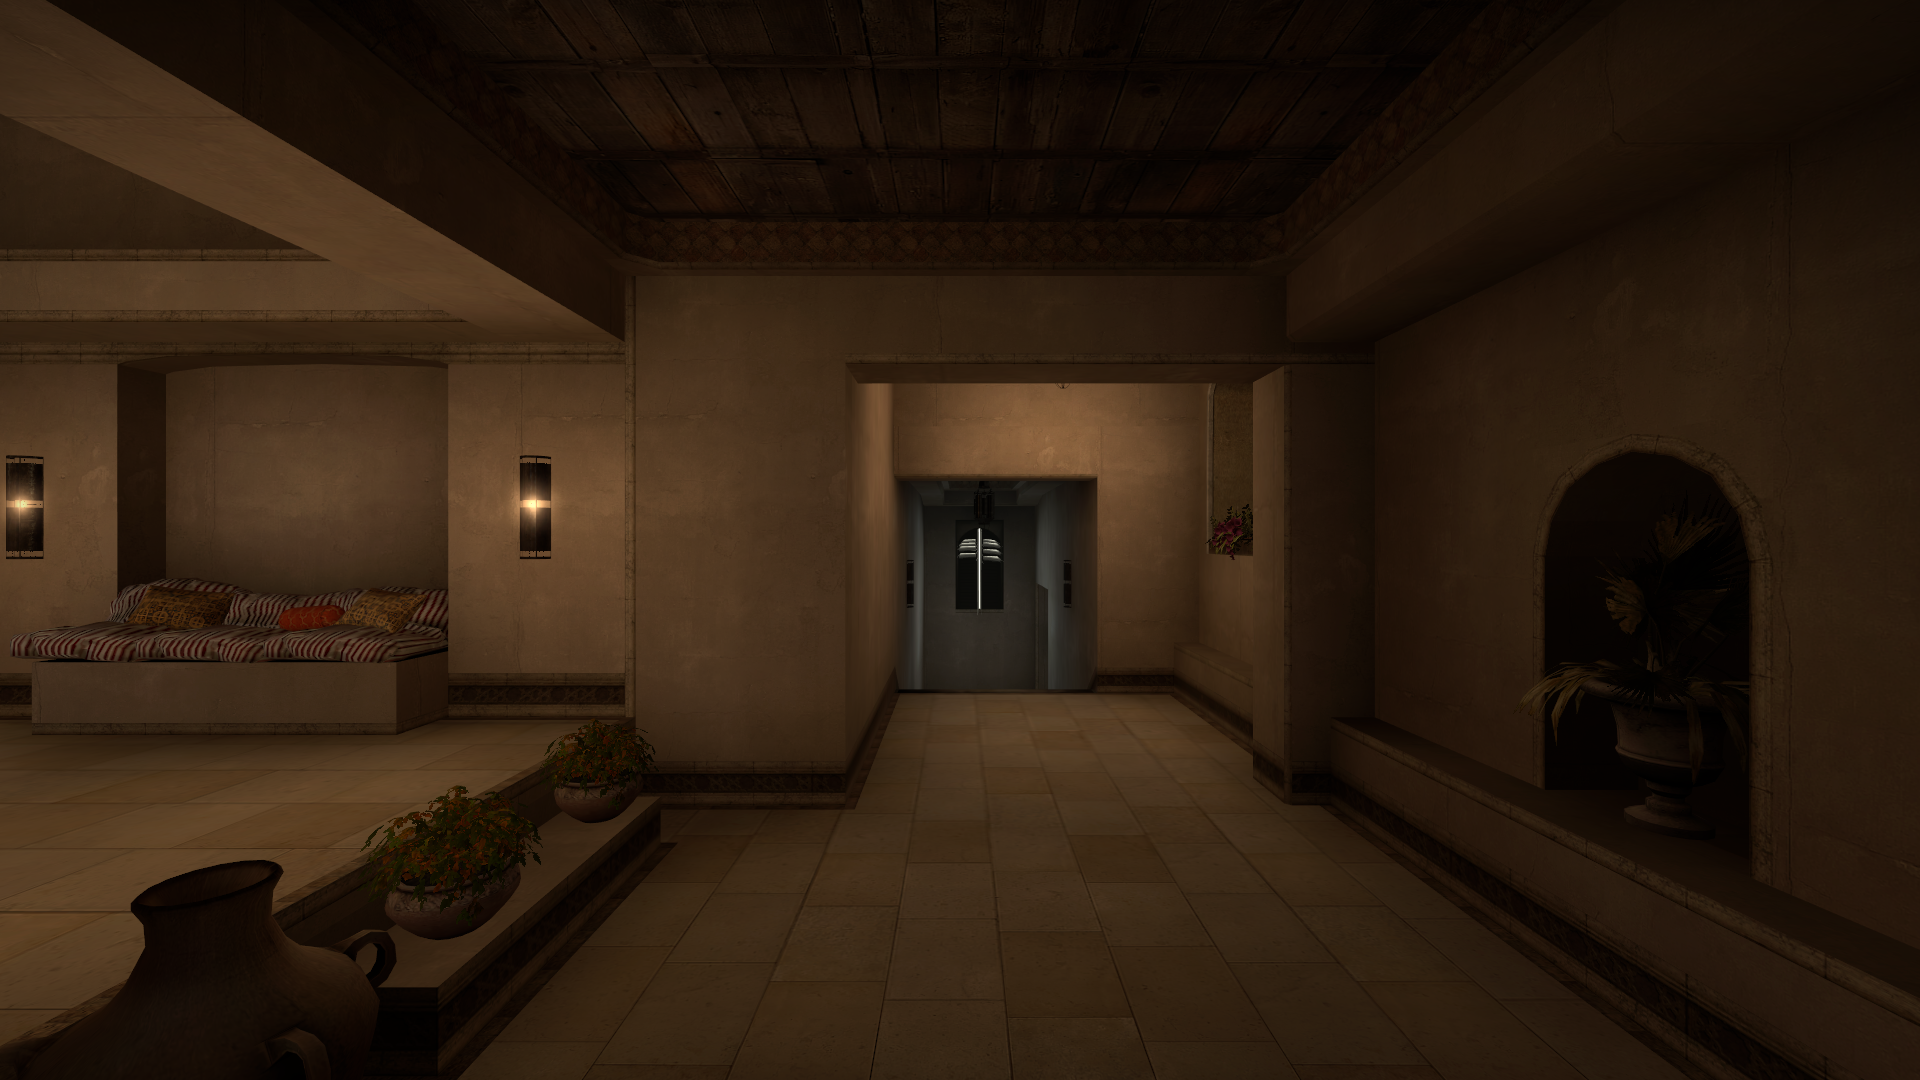
Map: de_mirage